Question: I'm trying to create a 'nav bar' which consists of the regular navigation elements and an indication bar which is located below the current page. My goal is to make this bar move under whichever element the user hovers on and automatically resize itself according to a pre-defined size (according to the word length maybe?). I built the 'nav bar' itself, but I'm kind of clueless how to achieve this effect. Should I always calculate the current position of the mouse and add the difference between the current location and the hover location? Regarding to the resizability, this is a secondary goal, less significant.
This is what I've done so far:
Html:
'''
<header class="header">
<div class="logo">
<nav id="nav_bar">
<ul id="nav_ul">
<li><a href="#">apples</a></li>
<li><a href="#">bananas</a></li>
<li><a href="#">tomatos</a></li>
<li><a href="#">onions</a></li>
</ul>
<div id="container">
<div id="bar"></div>
</div>
</nav>
</div>
</header>
'''
CSS:
'''
#nav_ul a{
color: #685e6d;
text-decoration: none;
display: inline-block;
-webkit-transition: color 0.4s ease-in-out;
-moz-transition: color 0.4s ease-in-out;
-ms-transition: color 0.4s ease-in-out;
-o-transition: color 0.4s ease-in-out;
transition: color 0.4s ease-in-out;
}
#nav_ul{
display: inline-block;
list-style-type: none;
}
#nav_ul li{
display: inline-block;
position: relative;
left: 90px;
bottom: 30px;
font-size: 19px;
margin-left: 40px;
font-weight: 100;
font-size: 16px;
}
#nav_ul a:hover{
color: #4ad1fd;
}
#container{
position: relative;
left: 167px;
height: auto;
width: 530px;
top: 5px;
}
#bar{
position: absolute;
left: 0;
bottom: 0;
height: 7px;
width: 107px;
background-color: #ffcc00;
border-radius: 3px;
}
'''
<URL>
Something like in this image:

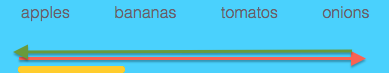
Answer: You're trying to create a menu, checkout the example below...
'''
/* ---- reset ------*/
html, body, div, a {
margin: 0;
padding: 0;
border: 0;
font: inherit;
font-size: 100%;
vertical-align: baseline; }
html {
line-height: 1; }
/* --- basic styles ----*/
body {
font-family: "Unica One";
font-size: 1.5em;
background: #f2f2f2;
text-shadow: 0 1px 0 white; }
/* --- for this example ----*/
.nav {
text-align: center;
overflow: hidden;
margin: 2em auto;
width: 480px;
position: relative; }
.nav a {
display: block;
position: relative;
float: left;
padding: 1em 0 2em;
width: 25%;
text-decoration: none;
color: #393939;
-webkit-transition: .7s;
-moz-transition: .7s;
-o-transition: .7s;
-ms-transition: .7s;
transition: .7s; }
.nav a:hover {
color: #c6342e; }
.effect {
position: absolute;
left: -12.5%;
-webkit-transition: 0.7s ease-in-out;
-moz-transition: 0.7s ease-in-out;
-o-transition: 0.7s ease-in-out;
-ms-transition: 0.7s ease-in-out;
transition: 0.7s ease-in-out; }
.nav a:nth-child(1):hover ~ .effect {
left: 12.5%; }
.nav a:nth-child(2):hover ~ .effect {
left: 37.5%; }
.nav a:nth-child(3):hover ~ .effect {
left: 62.5%; }
.nav a:nth-child(4):hover ~ .effect {
left: 87.5%; }
/* ----- line example -----*/
.ph-line-nav .effect {
width: 90px;
height: 2px;
bottom: 36px;
background: #c6342e;
box-shadow: 0 1px 0 white;
margin-left:-45px;
}
'''
'''
<div class="ph-line-nav nav">
<a href="#">Home</a>
<a href="#">About</a>
<a href="#">Gallery</a>
<a href="#">Contact</a>
<div class="effect"></div>
</div>
'''
Find more here <URL>